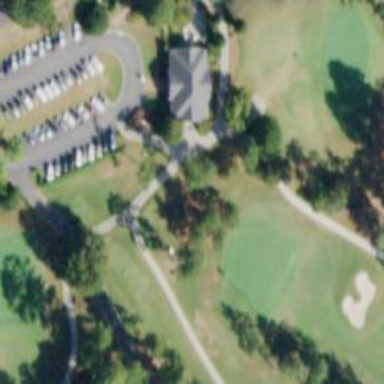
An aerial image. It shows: Path designated for golf carts.